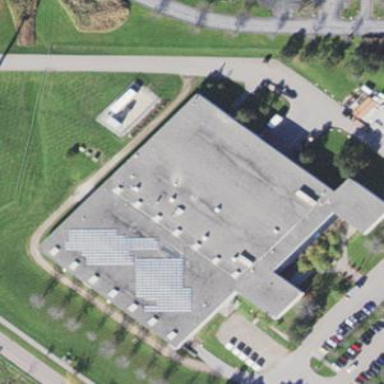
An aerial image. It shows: Commercial building.